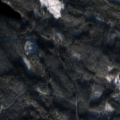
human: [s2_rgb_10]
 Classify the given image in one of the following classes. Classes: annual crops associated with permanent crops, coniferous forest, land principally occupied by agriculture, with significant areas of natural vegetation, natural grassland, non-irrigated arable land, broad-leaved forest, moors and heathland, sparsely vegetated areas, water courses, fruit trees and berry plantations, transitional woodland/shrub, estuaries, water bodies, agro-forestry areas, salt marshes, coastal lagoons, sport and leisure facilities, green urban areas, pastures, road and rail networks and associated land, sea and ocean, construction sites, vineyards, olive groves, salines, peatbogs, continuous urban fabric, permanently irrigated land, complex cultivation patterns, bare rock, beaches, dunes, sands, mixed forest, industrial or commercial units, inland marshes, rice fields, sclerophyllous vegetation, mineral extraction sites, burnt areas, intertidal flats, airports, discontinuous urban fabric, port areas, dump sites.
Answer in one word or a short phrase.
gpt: coniferous forest, mixed forest, transitional woodland/shrub, water bodies